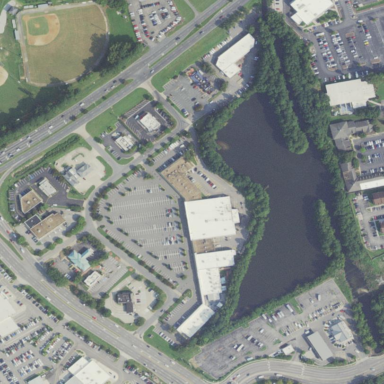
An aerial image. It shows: Retail area.